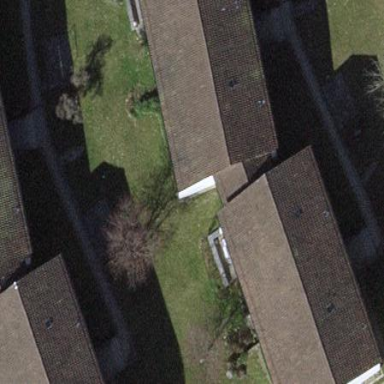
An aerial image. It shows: Building with pitched roof.